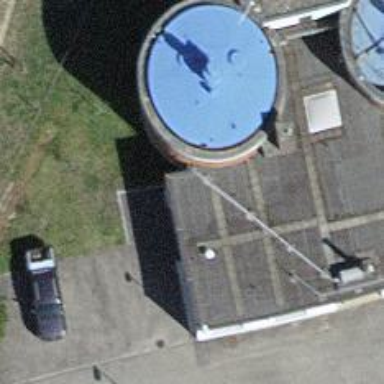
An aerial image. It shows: Storage tank building.